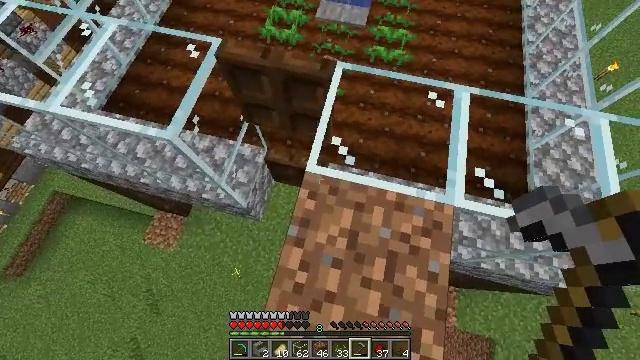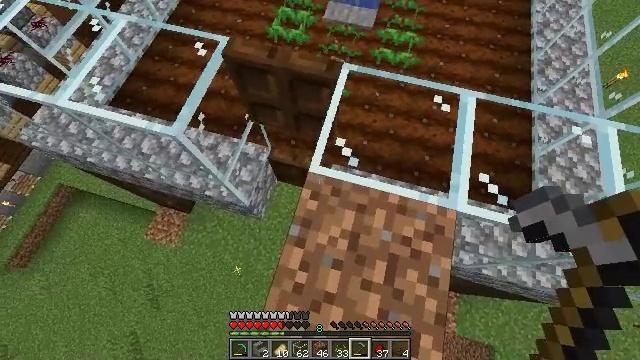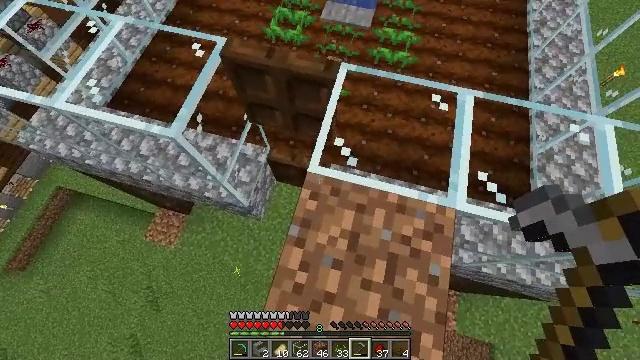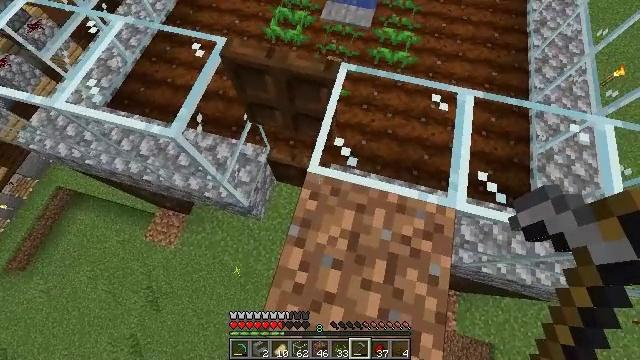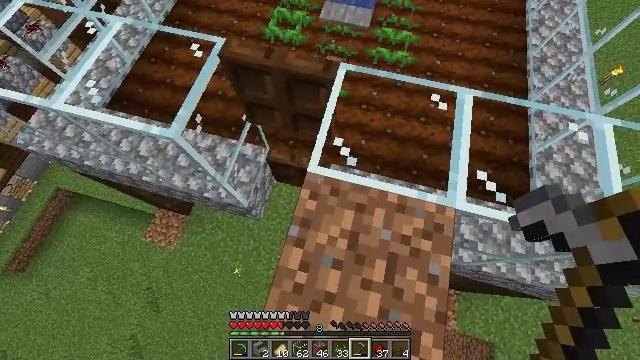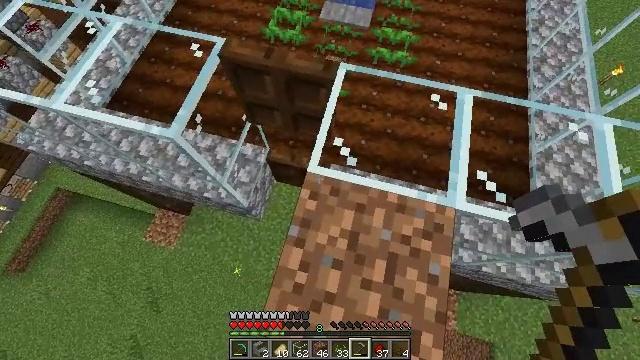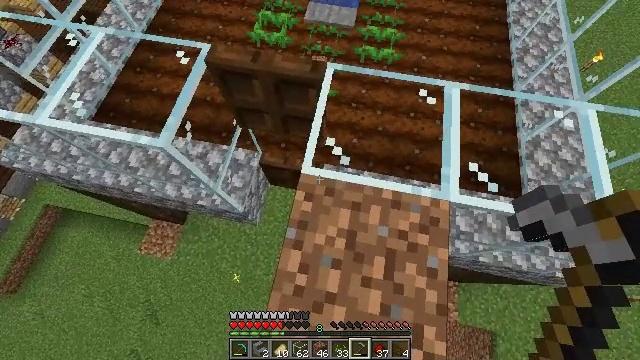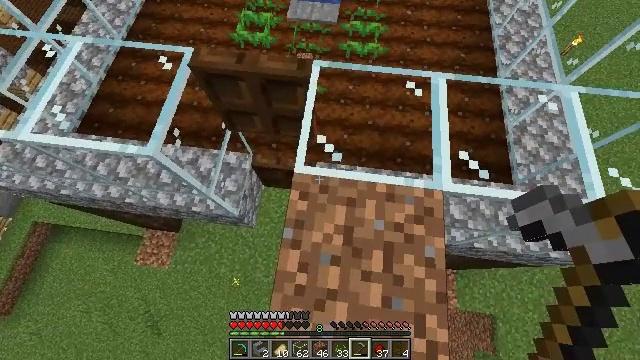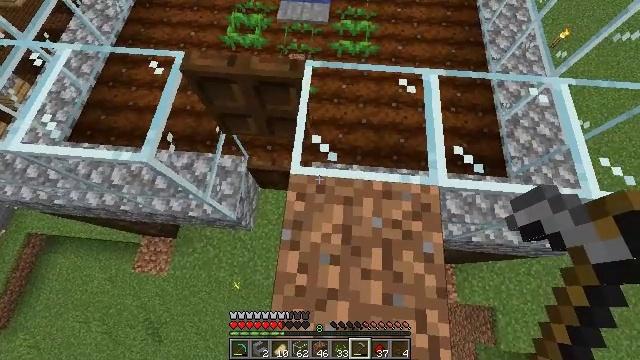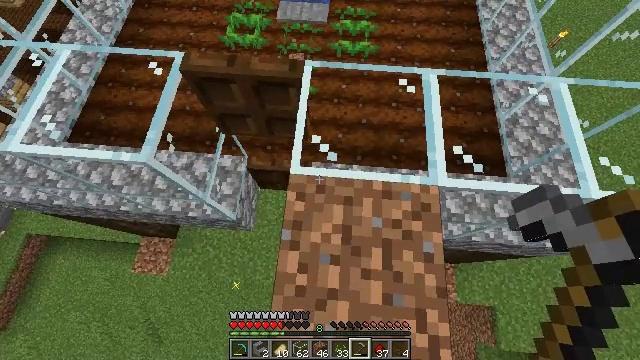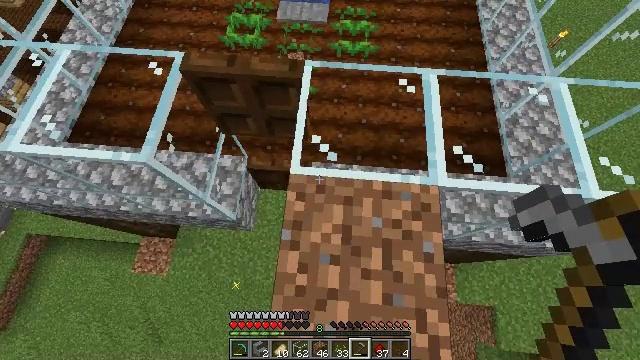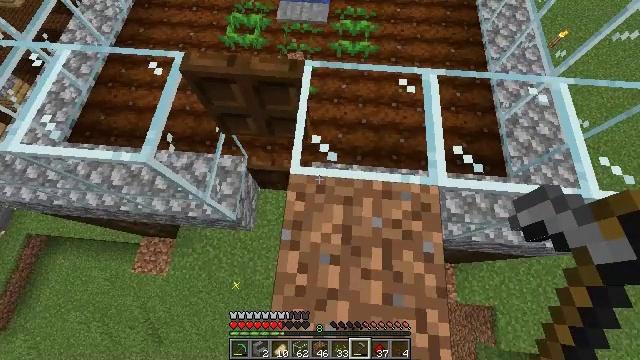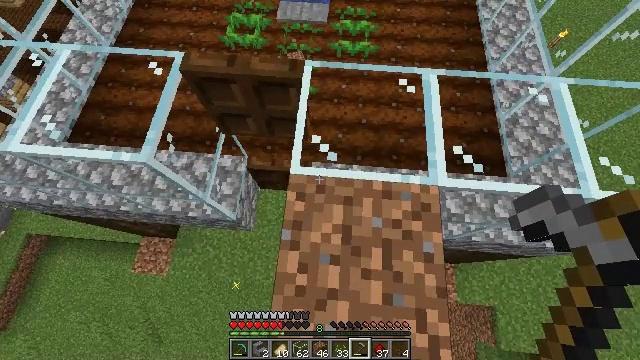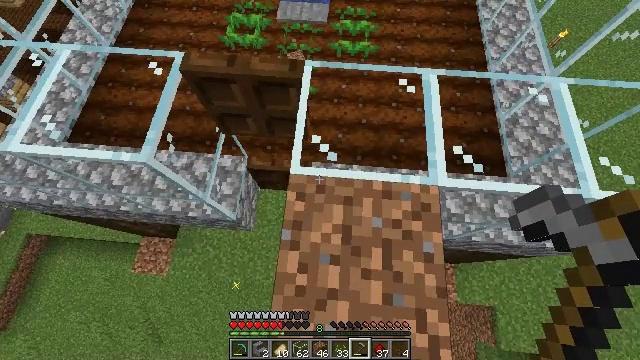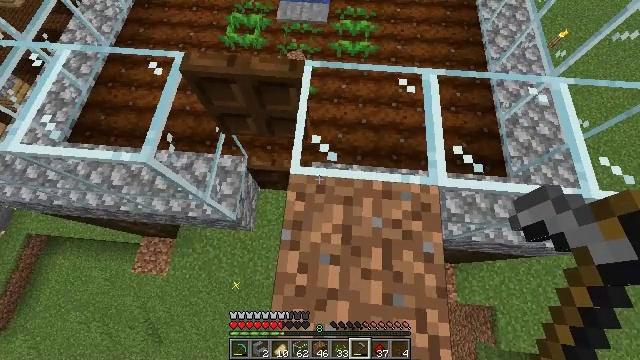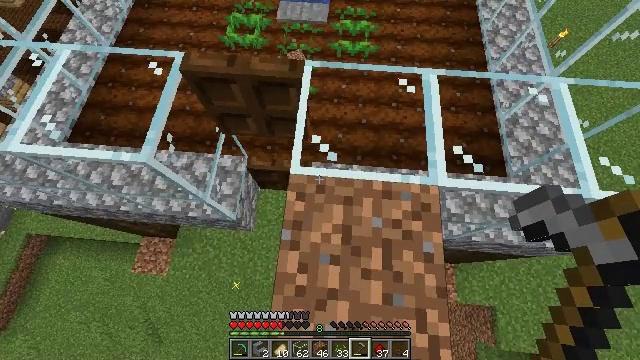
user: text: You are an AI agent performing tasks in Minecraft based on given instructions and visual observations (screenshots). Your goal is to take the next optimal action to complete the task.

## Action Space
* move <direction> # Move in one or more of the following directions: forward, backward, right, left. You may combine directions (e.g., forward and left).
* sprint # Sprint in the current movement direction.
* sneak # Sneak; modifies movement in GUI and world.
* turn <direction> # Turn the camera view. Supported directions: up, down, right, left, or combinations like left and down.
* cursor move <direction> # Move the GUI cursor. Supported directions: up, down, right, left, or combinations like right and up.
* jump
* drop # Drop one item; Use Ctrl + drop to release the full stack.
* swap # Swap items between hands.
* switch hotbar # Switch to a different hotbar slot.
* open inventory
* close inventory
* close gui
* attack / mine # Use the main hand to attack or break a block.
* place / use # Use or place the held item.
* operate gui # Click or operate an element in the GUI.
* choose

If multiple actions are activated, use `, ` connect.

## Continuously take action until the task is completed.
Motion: motion action
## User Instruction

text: Attack the ground to gather dirt.
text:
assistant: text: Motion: turn left
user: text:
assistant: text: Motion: no_op
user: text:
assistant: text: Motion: no_op
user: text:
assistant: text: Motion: no_op
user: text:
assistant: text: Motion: no_op
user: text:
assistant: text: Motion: turn right
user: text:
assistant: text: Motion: turn right
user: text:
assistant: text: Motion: turn right
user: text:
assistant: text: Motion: no_op
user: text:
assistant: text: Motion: no_op
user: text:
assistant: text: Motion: no_op
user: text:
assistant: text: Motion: no_op
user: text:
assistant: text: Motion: no_op
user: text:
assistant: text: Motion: no_op
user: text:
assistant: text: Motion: no_op
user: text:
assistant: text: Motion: no_op
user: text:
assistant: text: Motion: no_op
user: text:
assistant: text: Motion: no_op
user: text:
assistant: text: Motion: no_op
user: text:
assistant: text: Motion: no_op
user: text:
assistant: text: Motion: turn right and down
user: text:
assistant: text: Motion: turn right and down
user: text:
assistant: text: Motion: turn right and down
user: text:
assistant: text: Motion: no_op
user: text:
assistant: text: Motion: attack / mine
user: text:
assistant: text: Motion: attack / mine
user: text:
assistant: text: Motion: attack / mine
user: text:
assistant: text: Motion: turn right and down, attack / mine
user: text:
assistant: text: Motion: turn right and down, attack / mine
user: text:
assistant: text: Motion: turn right, attack / mine